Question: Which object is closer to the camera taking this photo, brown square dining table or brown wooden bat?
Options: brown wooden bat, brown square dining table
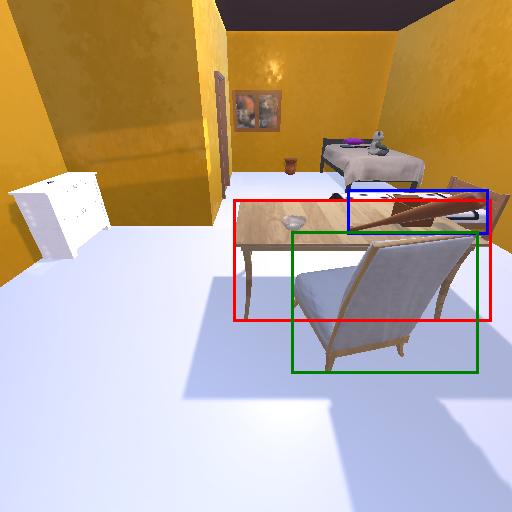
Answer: brown wooden bat